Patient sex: M
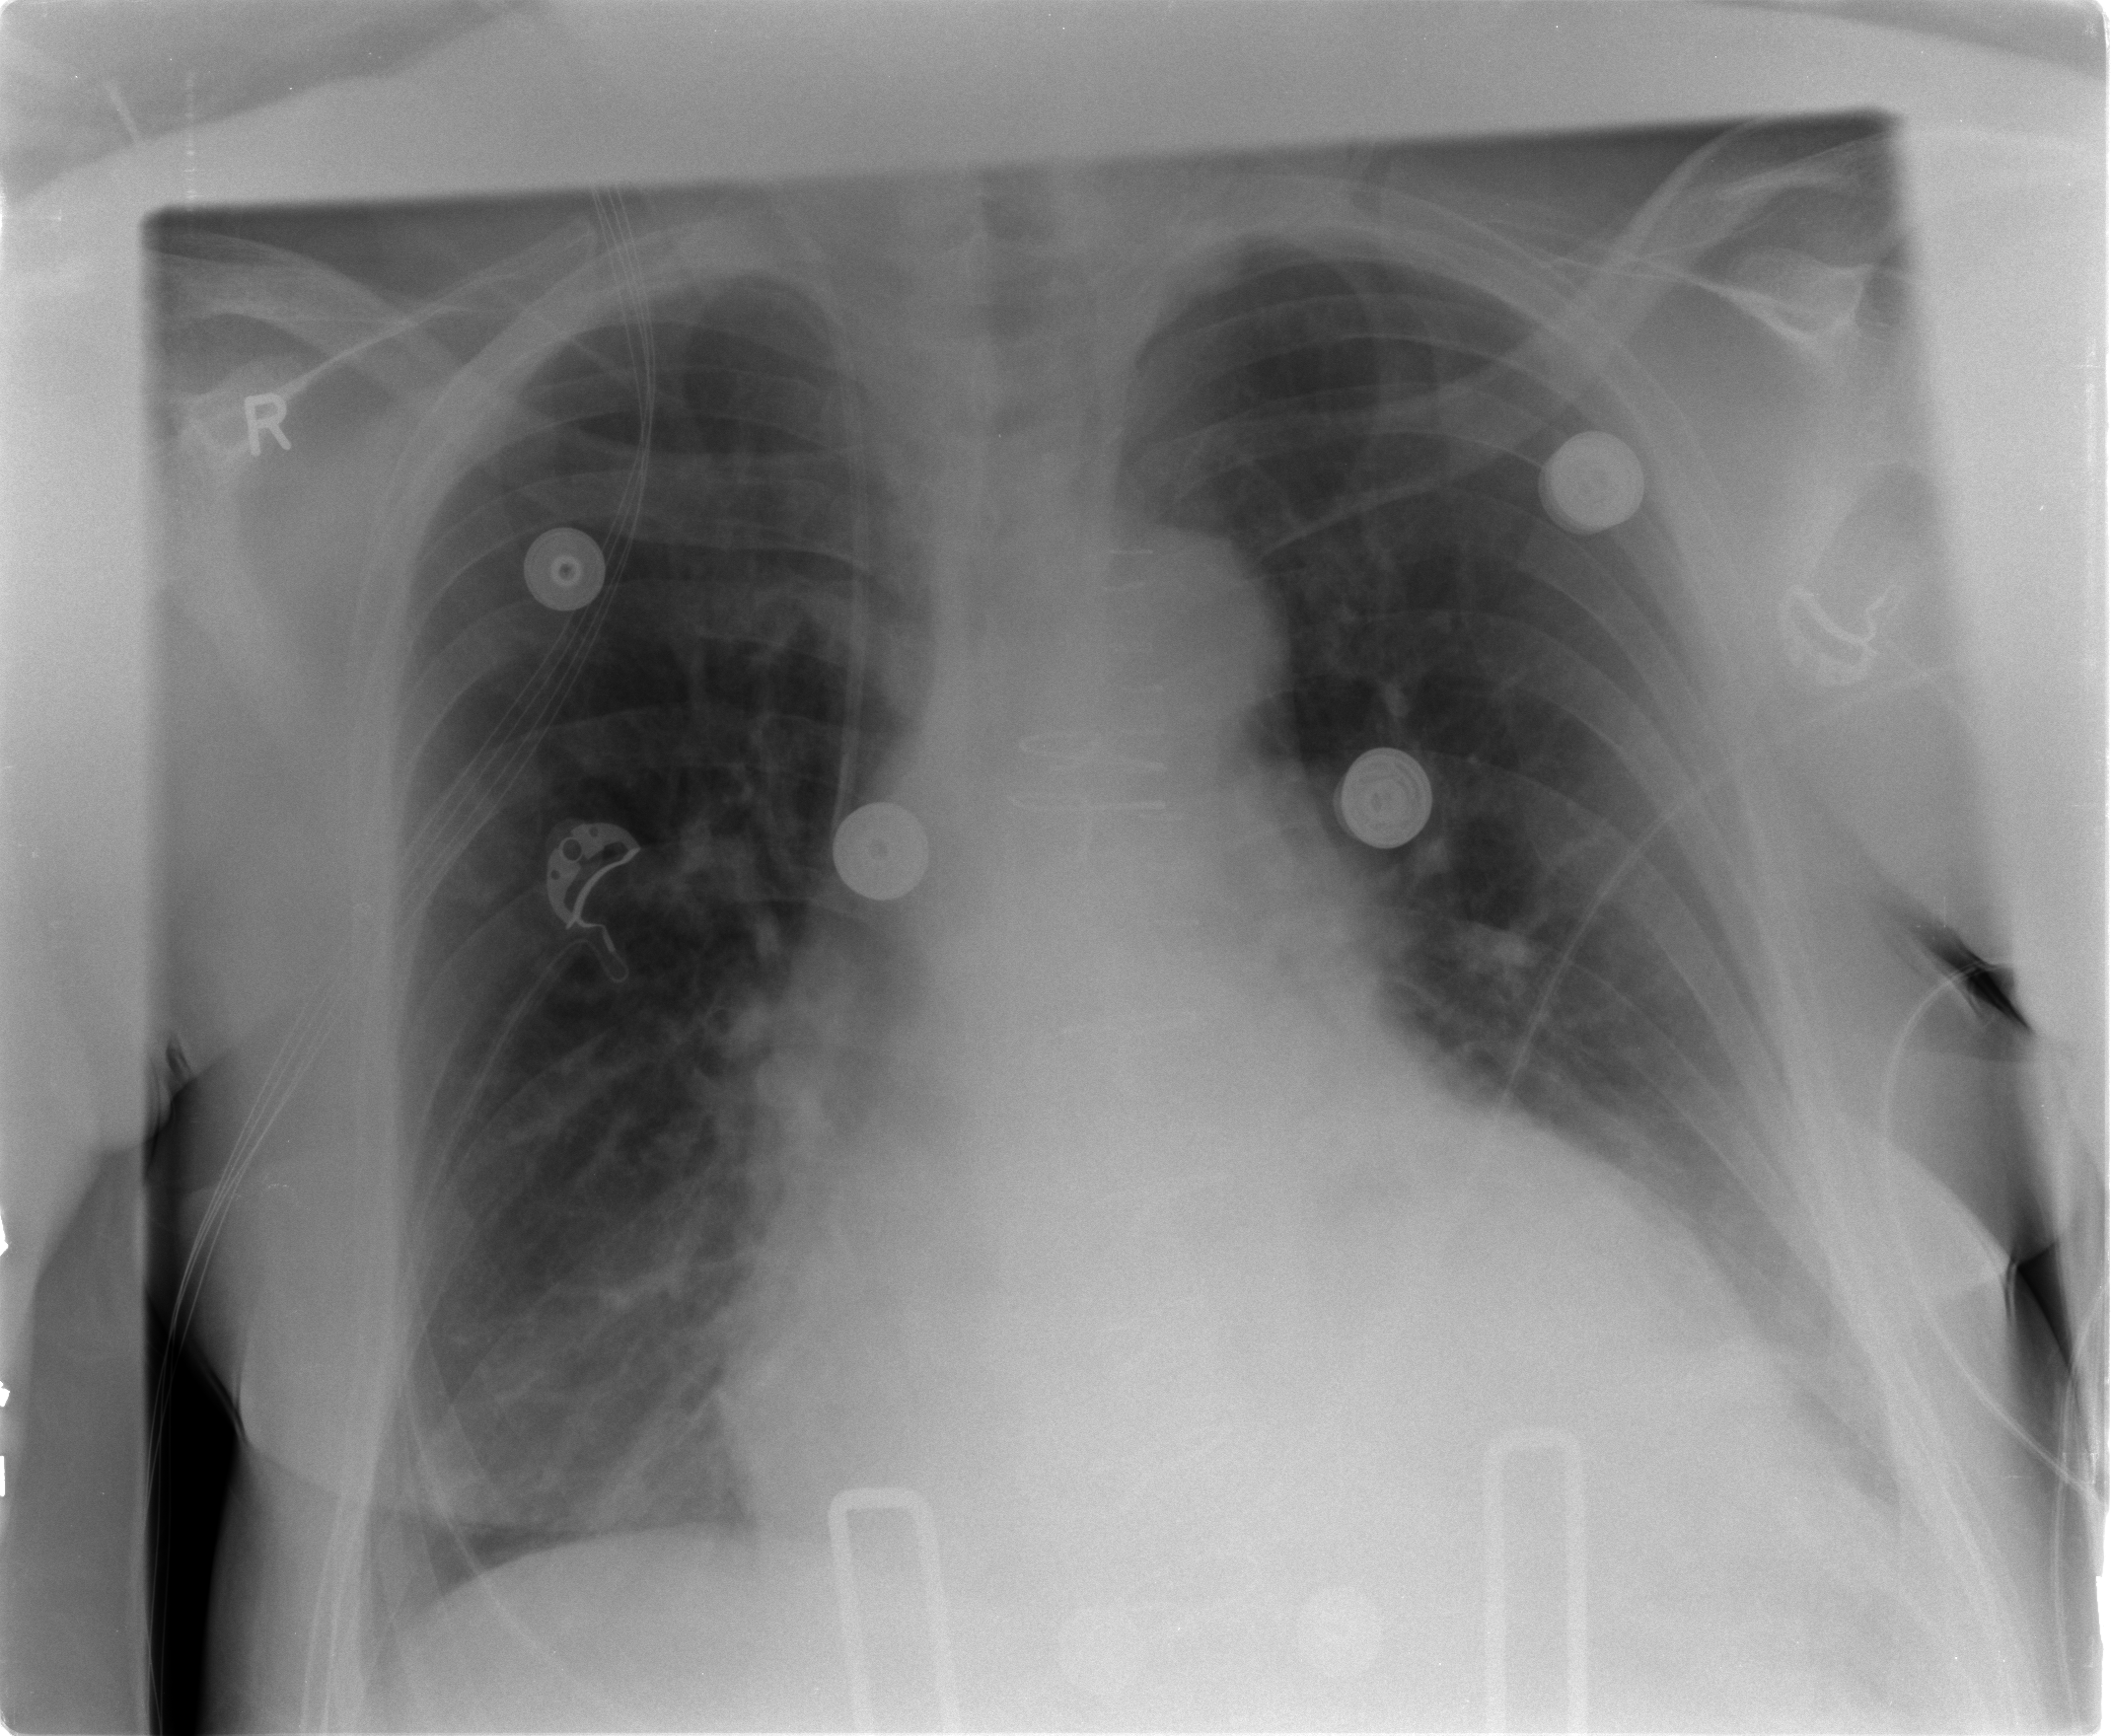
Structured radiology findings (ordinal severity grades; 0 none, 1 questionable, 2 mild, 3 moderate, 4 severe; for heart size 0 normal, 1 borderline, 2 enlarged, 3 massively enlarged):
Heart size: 2
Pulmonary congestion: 1
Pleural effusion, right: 0
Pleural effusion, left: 0
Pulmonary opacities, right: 0
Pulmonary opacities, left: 0
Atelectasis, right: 2
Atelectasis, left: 2